Question: I created a free tier Windows Server EC2 instance on AWS. I created alarms for CPU utilization. When the average CPU utilization exceeds 75% for a period of 5 minutes, the high CPU utilization alarms triggers occasionally and I receive an email from AWS.
But when I setup an alarm for disk reads and disk writes for a sum of >=10MB in a period of 5 minutes, I don't receive an email because the alarm for high disk writes and/or high disk reads doesn't trigger.
Can anybody let me know how to make disk read and disk write alarms trigger? What is a "disk read" and what is a "disk write" in AWS?
I tried to generate an alarm by constantly downloading large files on the EC2 instance, but no alarm was triggered.
When I checked the notification section of the AWS console in AWS dashboard, I noted that disk read and disk write charts were constantly showing 0 values.
On the other hand, Network in/out alarms are also not triggering. I have set the triggers when 1500kKB data comes into the network and when 1500KB data goes out of the network. The charts in the Monitoring section of the AWS console show some activity while I download some file on the instance but even if I download GBs of data (both disk write and network in occur), no alarm is generated.
Thanks in advance.
Here is a screenshot of the charts for the time when my download of SQL
Server 2008 R2 was in progress on my VPS:

Regards
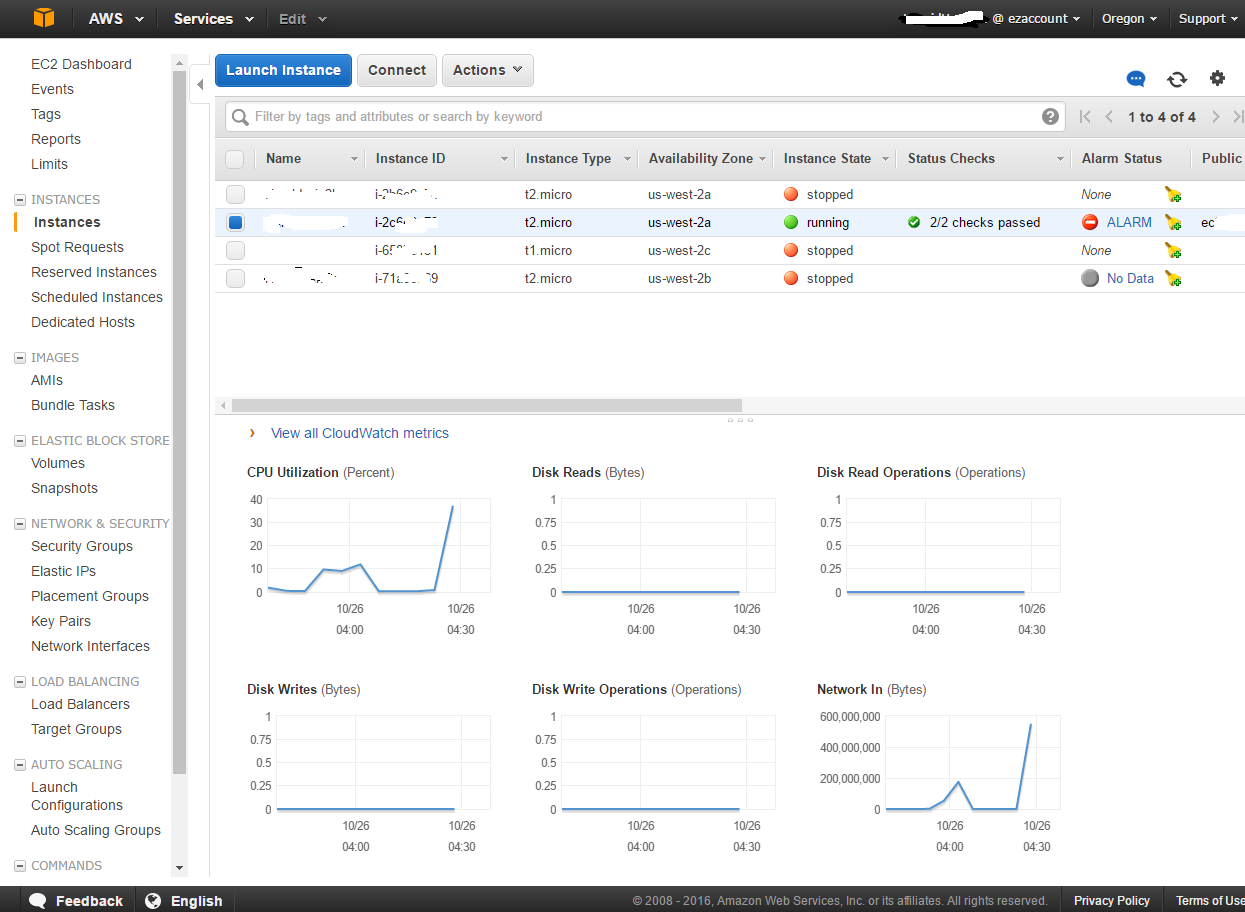
Answer: <URL> only apply to Instance Store Volumes.
Most likely, your EC2 instance is an EBS backed instance.
EBS has its own Cloudwatch metrics and alarms - so, work out which EBS volume your instance is using, and then look at the metrics for that EBS volume. From there, you can look at adding <URL> for your volumes.
Here is an <URL>